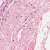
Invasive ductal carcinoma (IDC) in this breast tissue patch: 0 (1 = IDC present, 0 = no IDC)